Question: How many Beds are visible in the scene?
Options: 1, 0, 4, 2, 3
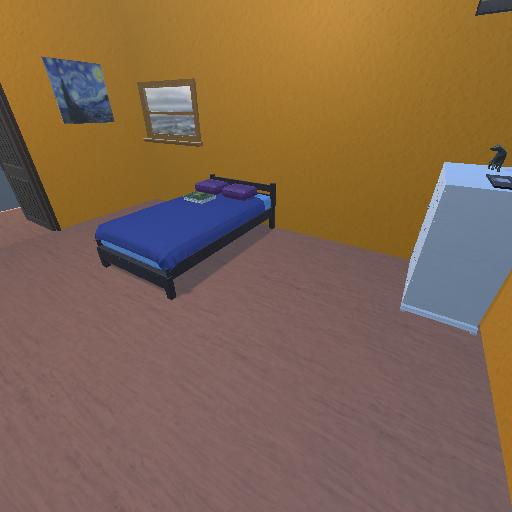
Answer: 1